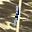
Label: 1